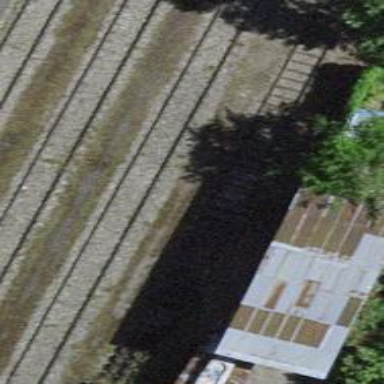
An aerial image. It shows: Shed building.